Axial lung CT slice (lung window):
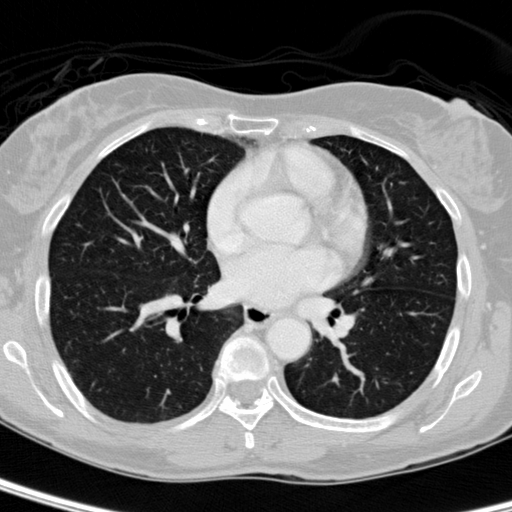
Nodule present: no